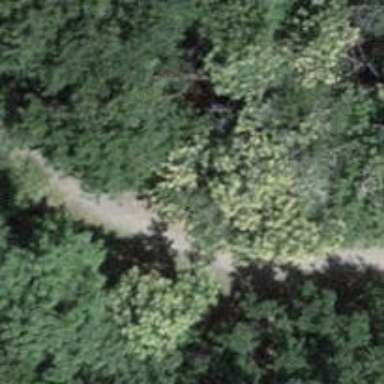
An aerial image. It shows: Unpaved track road.